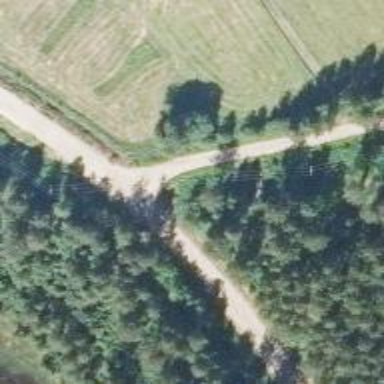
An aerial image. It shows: Tertiary road.